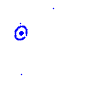
Particle: kaon